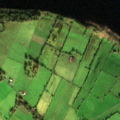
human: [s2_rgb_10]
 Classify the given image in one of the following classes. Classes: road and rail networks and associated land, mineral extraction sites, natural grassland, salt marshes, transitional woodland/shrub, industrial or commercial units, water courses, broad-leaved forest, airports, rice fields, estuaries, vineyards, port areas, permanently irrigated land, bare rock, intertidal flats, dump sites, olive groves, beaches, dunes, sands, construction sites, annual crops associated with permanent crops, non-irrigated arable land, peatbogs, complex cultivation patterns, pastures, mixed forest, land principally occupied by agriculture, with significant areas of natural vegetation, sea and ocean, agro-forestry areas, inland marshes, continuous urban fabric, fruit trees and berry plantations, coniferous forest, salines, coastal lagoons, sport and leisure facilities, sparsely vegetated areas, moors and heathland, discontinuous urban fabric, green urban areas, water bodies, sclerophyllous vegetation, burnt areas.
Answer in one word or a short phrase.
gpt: pastures, water bodies